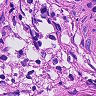
Metastatic tissue present: no